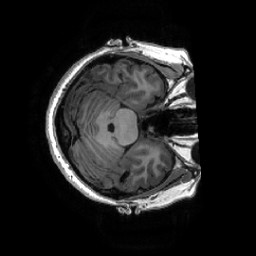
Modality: T1w
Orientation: axial
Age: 30
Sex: female
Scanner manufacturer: ge
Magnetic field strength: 3 T
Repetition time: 0.0073 s
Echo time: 0.003 s